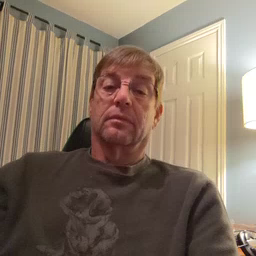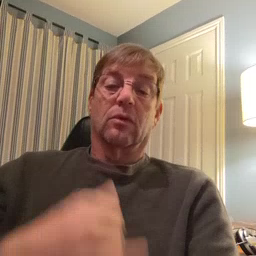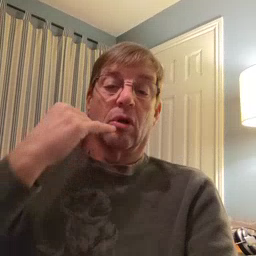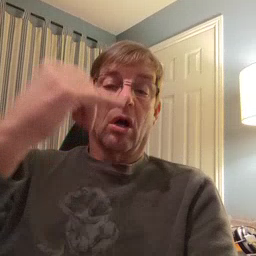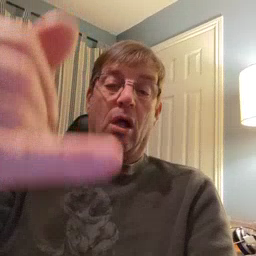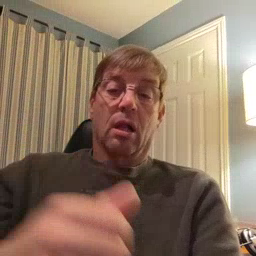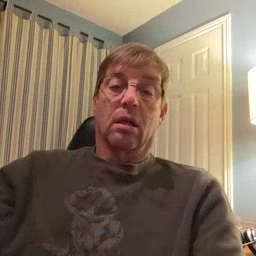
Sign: callonphone